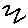
Label: zigzag